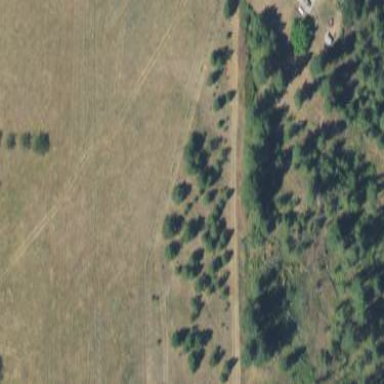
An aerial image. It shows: Orchard.